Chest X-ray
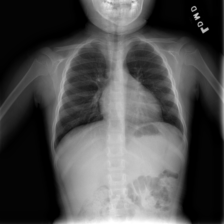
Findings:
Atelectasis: negative
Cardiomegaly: negative
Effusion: negative
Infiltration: negative
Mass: negative
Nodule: negative
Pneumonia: negative
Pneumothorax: negative
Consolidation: negative
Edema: negative
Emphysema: negative
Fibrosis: negative
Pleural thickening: negative
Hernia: negative